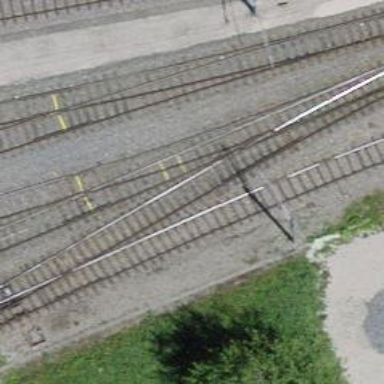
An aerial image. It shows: Siding railway track with electrified contact line.